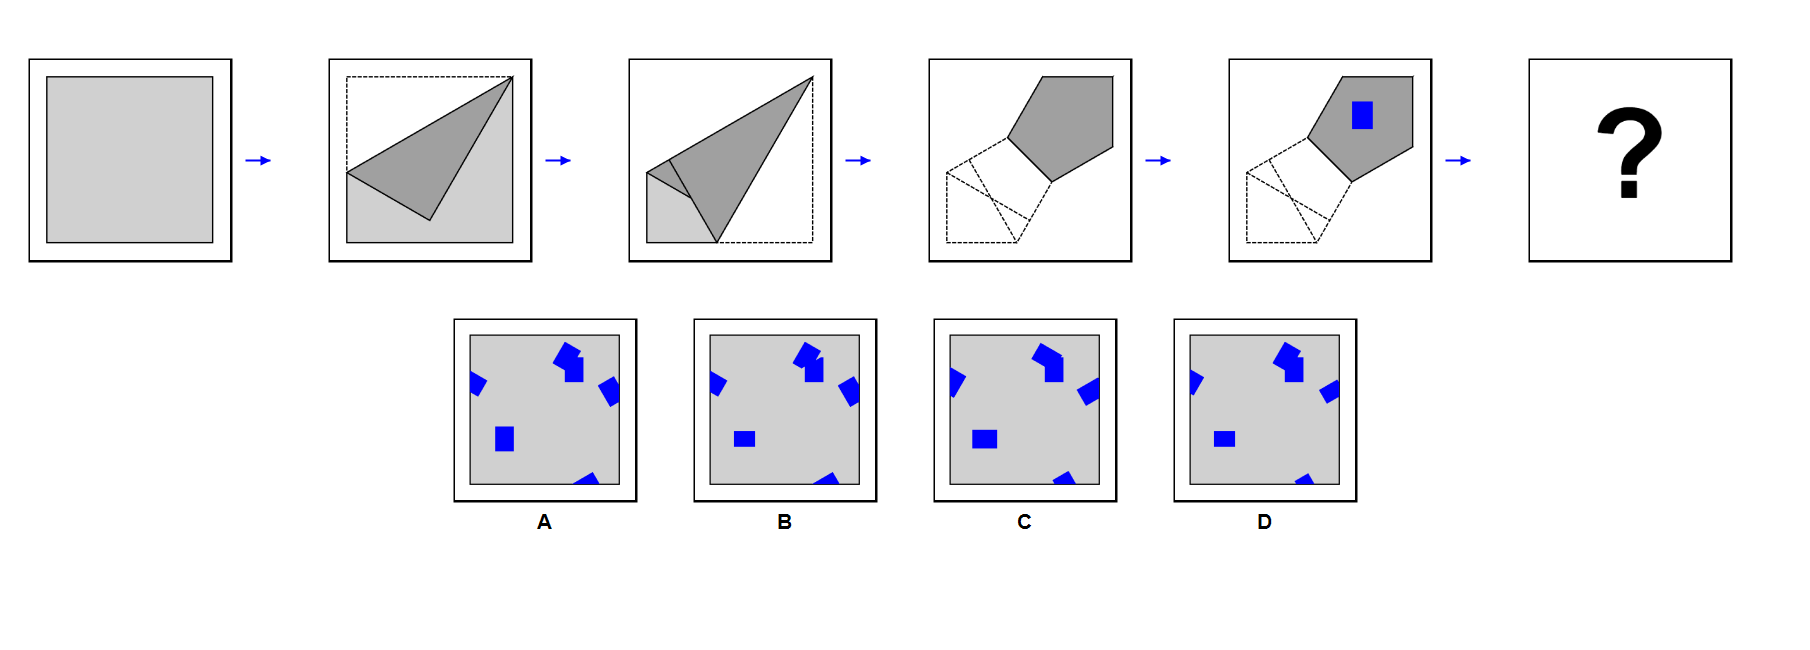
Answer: C